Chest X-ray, AP view. Patient: 47 years old, sex F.
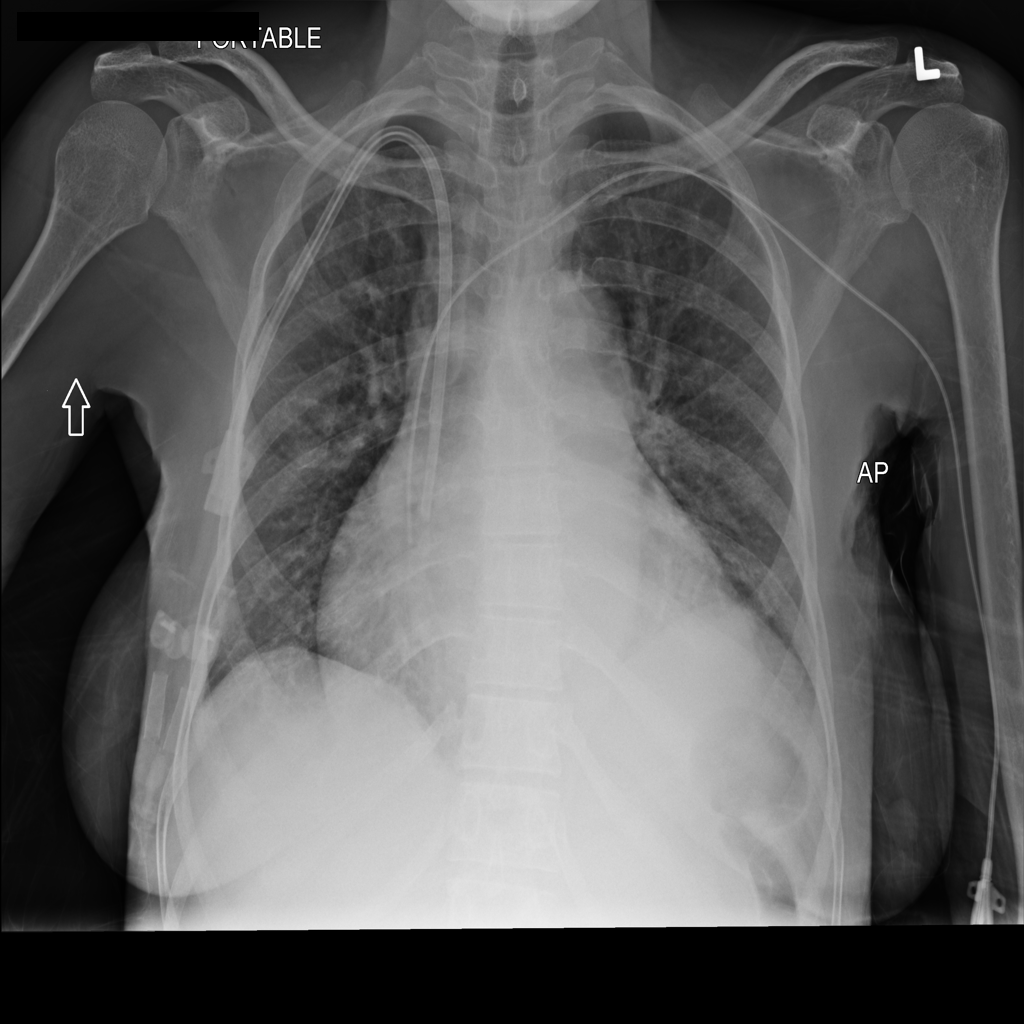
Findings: Effusion